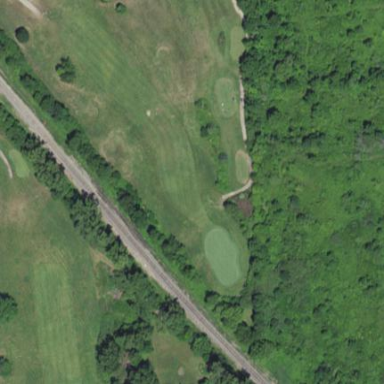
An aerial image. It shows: Scenic golf fairway.